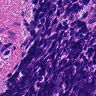
Metastatic tissue present: no